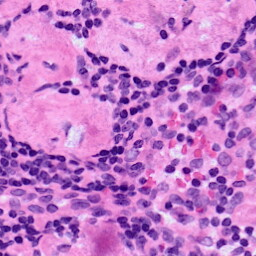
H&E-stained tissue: LymphNode